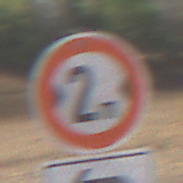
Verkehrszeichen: TatsaechlicheBreite2
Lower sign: RichtungsangabeDurchPfeile2
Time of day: MorningAfternoon
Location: Outdoor (Nature)
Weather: PartlyCloudy
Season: NotSpecified
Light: Natural